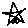
Label: star